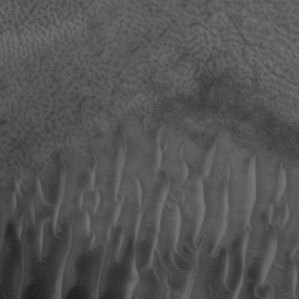
Label: non_frost